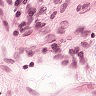
Metastatic tissue present: no